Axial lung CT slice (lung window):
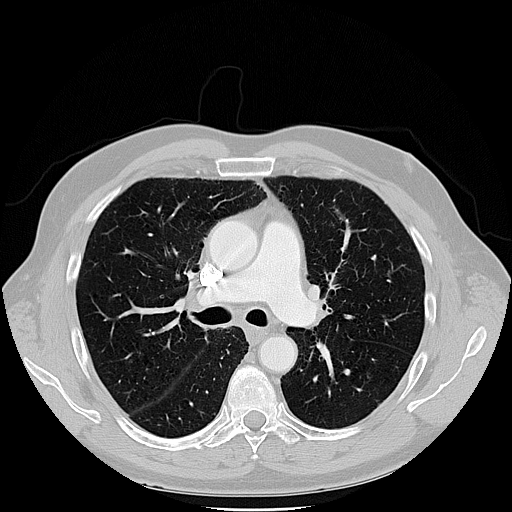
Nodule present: no